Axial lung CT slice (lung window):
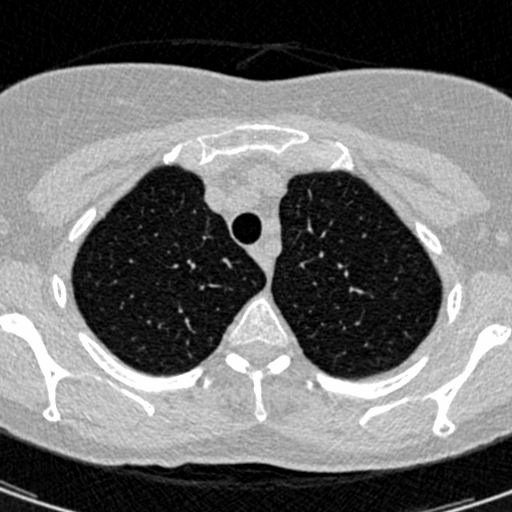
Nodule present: no